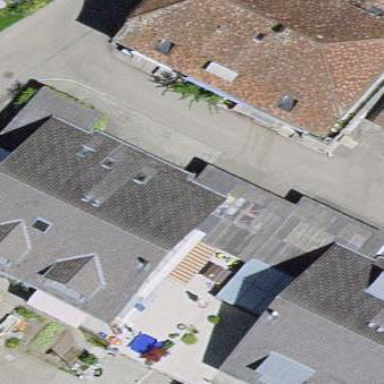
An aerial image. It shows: Residential building.